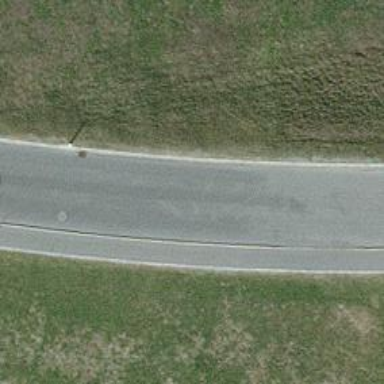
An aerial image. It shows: Tertiary road with grade 1 track type.